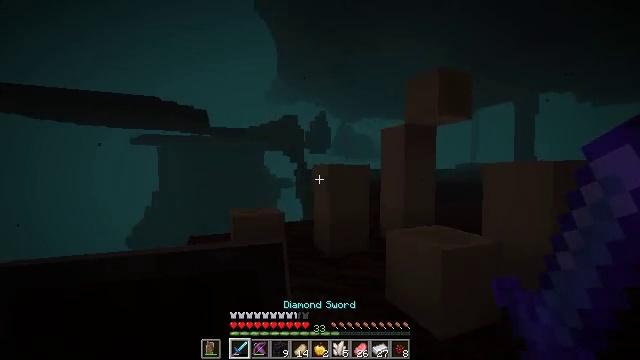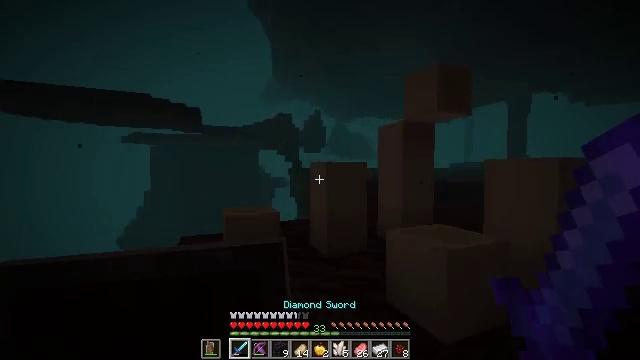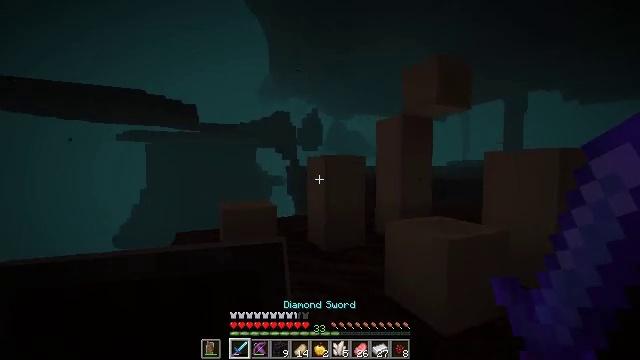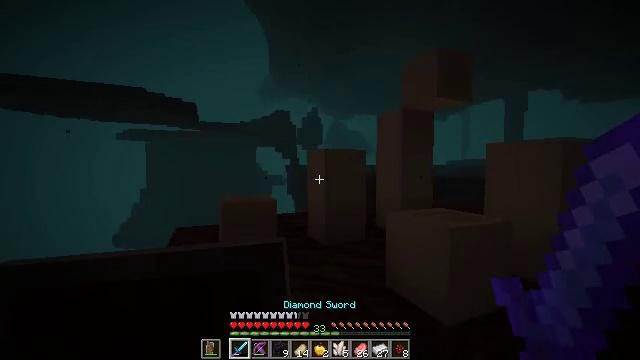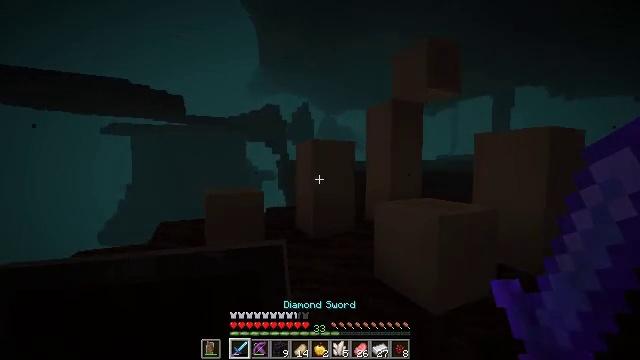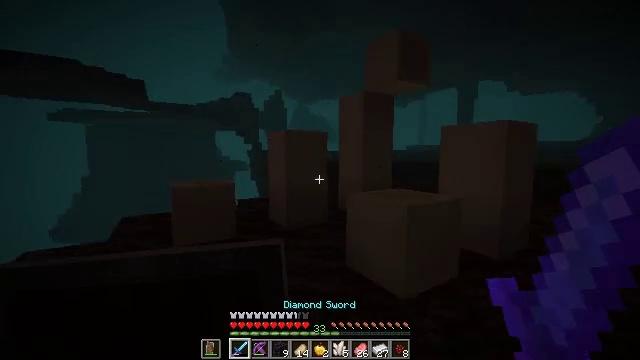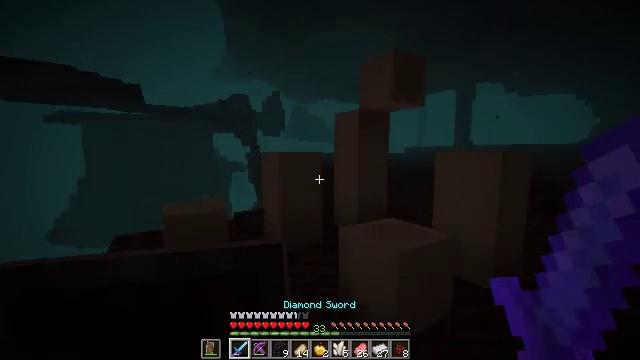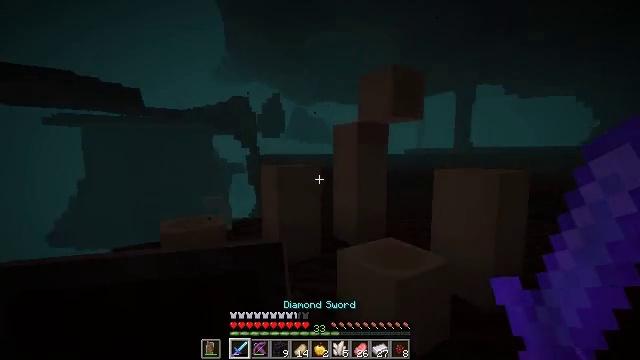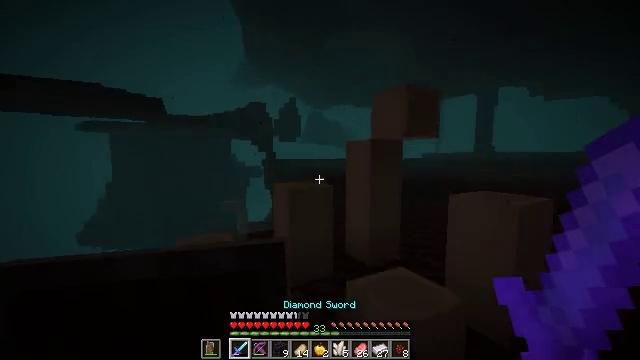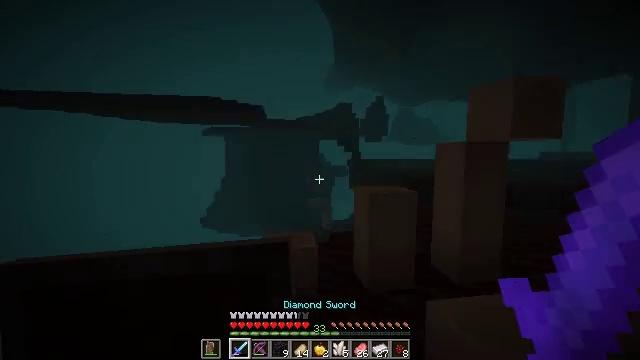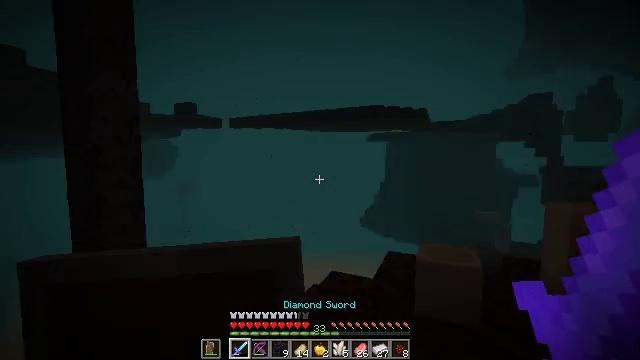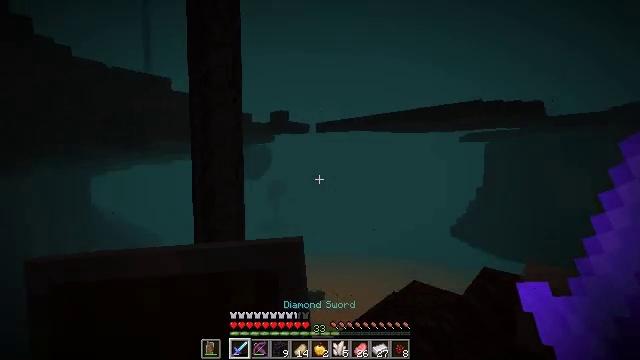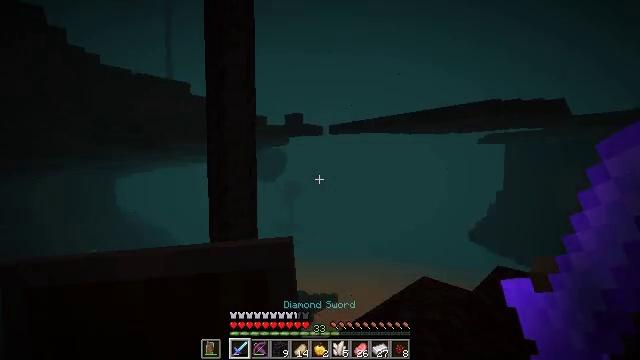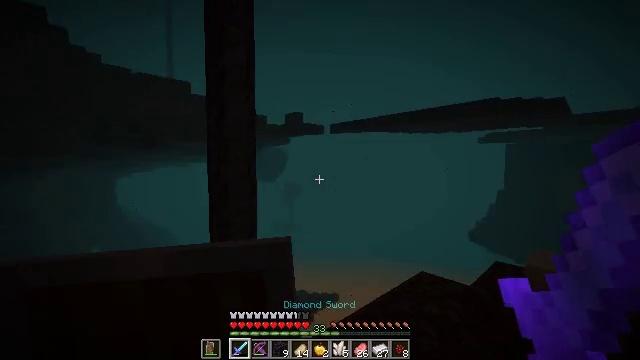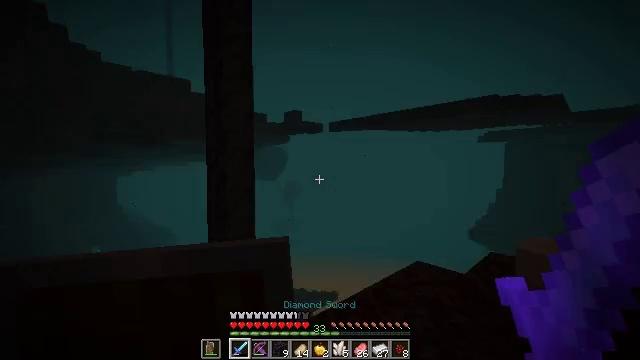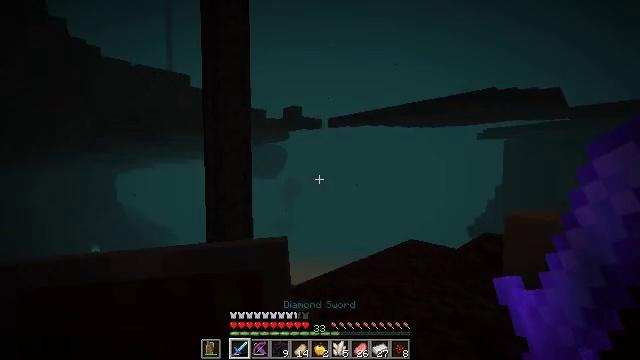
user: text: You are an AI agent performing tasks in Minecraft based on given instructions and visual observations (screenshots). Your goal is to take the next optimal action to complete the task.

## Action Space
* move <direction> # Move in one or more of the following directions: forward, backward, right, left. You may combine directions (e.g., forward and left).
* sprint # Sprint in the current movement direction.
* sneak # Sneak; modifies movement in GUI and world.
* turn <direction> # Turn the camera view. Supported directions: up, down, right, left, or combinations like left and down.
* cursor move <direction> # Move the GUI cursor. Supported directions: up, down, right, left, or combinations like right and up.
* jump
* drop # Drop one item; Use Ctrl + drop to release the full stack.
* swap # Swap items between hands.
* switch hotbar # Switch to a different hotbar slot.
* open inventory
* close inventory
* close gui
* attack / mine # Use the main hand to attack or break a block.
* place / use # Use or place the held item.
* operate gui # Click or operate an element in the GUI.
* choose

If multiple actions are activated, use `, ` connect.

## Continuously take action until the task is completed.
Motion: motion action
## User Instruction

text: Mine the block under the soul fire.
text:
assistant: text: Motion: move forward, turn right, jump
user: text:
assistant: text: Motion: move forward, jump
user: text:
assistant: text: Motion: move forward, jump
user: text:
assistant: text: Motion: move forward and move right, turn right, jump
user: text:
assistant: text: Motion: move forward and move right, turn right and down, jump
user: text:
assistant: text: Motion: move forward and move right, jump
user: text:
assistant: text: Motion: move forward and move right, jump
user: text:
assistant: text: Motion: move right, turn left
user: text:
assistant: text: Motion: move right, turn left
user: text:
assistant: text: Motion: move back and move right, turn left and up
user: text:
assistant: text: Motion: move back and move right, turn left
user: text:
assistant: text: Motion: move back and move right, turn left
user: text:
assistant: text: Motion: move back and move right
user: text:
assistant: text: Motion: move back and move right
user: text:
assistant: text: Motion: move right
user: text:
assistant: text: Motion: move right
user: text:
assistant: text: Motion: move right, turn right
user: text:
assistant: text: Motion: move right, turn right
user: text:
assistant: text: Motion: move forward and move right, turn right and down
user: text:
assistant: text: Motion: move forward and move right, turn right
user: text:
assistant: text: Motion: turn right and down
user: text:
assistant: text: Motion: no_op
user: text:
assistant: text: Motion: move forward
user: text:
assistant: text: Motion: move forward
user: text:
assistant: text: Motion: move forward
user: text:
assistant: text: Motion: move forward
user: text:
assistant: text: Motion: move forward
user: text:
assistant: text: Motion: move forward
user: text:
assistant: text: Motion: move forward
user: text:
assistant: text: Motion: move forward